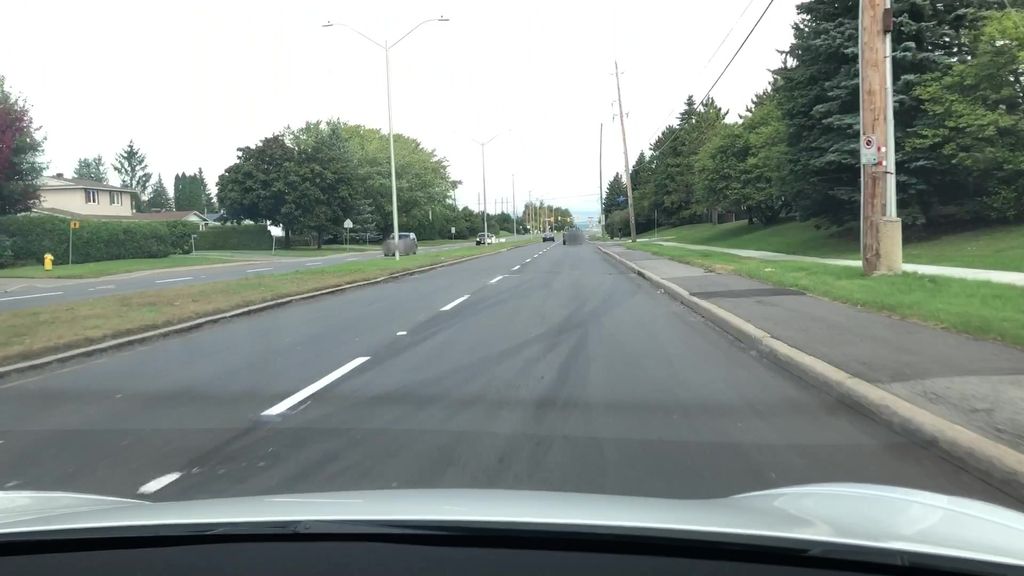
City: ottawa-gatineau